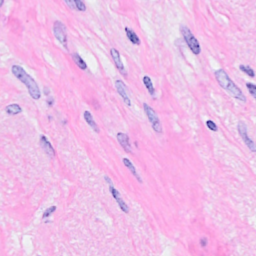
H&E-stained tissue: Breast